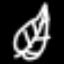
Label: leaf